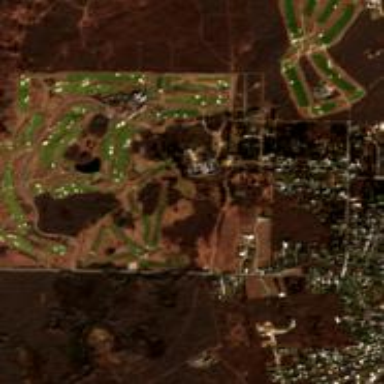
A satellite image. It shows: Golf course surrounded by greenery.